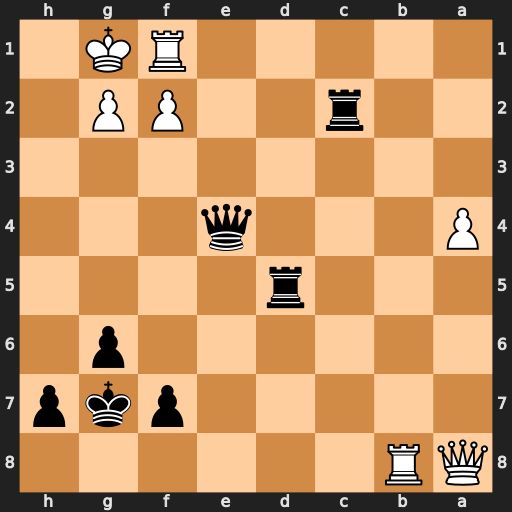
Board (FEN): QR6/5pkp/6p1/3r4/P3q3/8/2r2PP1/5RK1
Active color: b
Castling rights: -
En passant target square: -
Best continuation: Rxf2 Rg8+ Kh6